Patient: sex M, age 74
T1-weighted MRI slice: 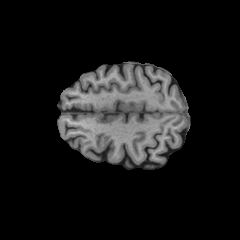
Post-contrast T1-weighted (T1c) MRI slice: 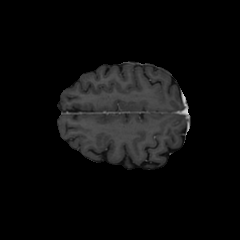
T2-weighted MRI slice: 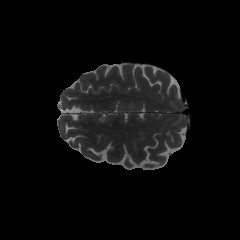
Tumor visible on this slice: no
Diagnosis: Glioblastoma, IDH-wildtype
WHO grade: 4